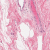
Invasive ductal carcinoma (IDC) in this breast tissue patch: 0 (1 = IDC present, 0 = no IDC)